Question: When I want to start new Django project this is what I get:

As you can see, nothing is happenning, except showing all available options.
Where is the problem?
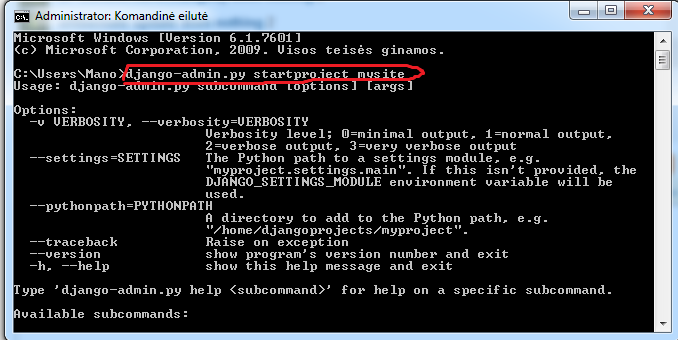
Answer: Invoke 'python' explicitly:
'''
python django-admin.py startproject....
'''
If still getting the same problem, see this answer: <URL>